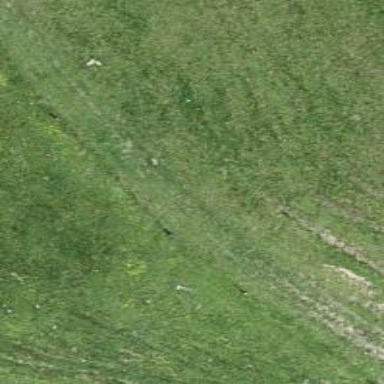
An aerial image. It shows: Grass track with Grade 4 tracktype.